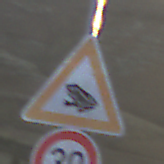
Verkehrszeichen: AmphibienwanderungRechts
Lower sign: Geschwindigkeit30
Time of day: SunriseSunset
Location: Outdoor (Nature)
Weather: Clear
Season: NotSpecified
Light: Natural